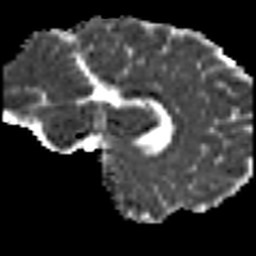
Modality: MD
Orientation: sagittal
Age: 26
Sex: female
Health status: ill
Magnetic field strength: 3 T
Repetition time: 8.4 s
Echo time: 0.0926 s